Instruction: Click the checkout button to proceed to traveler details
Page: cart
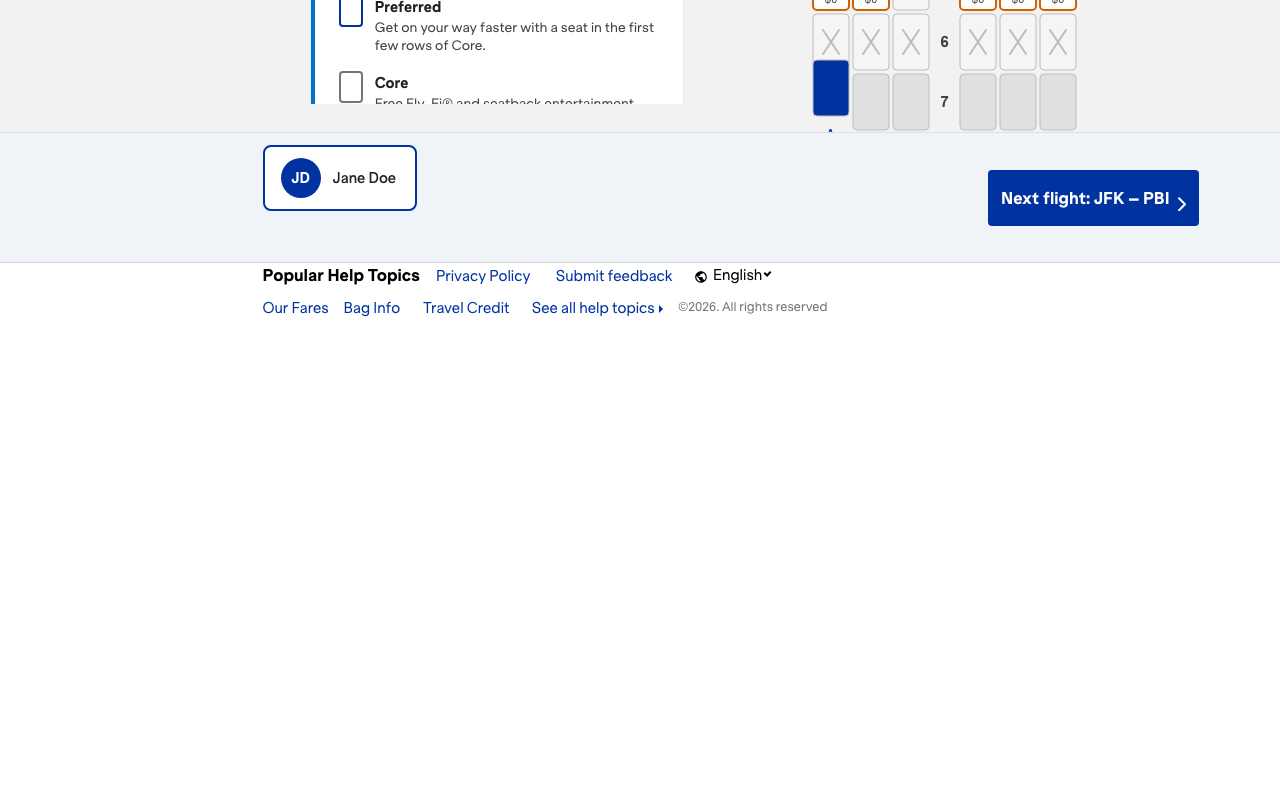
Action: click